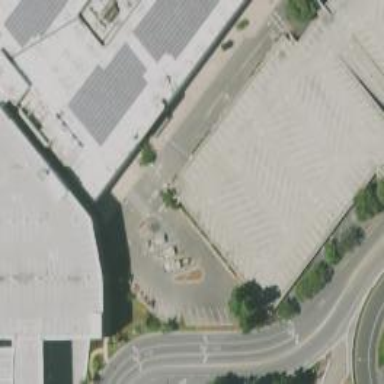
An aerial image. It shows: Parking space.